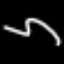
Label: squiggle